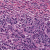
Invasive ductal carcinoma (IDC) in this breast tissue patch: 1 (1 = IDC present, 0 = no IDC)